Interaction volume radius: 10 \u00c5
Interaction volume height: 20 \u00c5
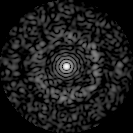
Disorder parameter: 0.834